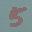
Label: 5